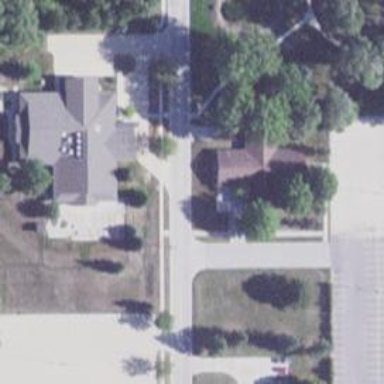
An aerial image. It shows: Residential road.